Question: I'm running into an oddity where Pandas has a different mean for data in a timedelta format than it does for data converted to a float.
The screenshot below describes this more succinctly.
Does anyone know what the cause might be?
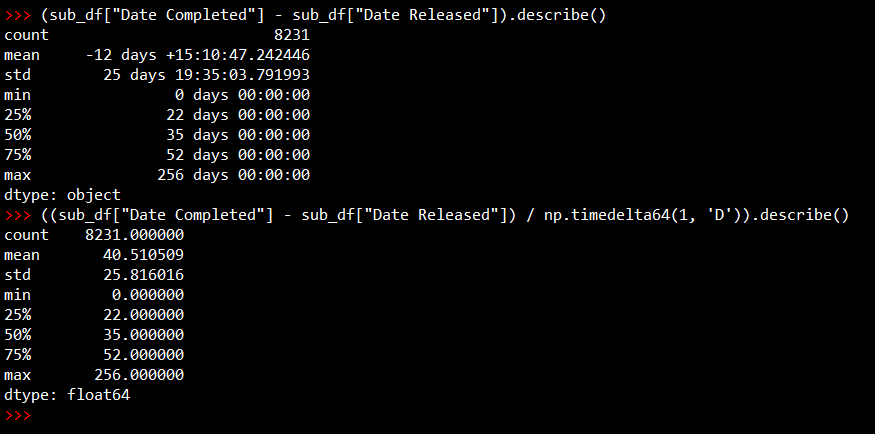
Answer: You have hit this just reported <URL>.
What happens is that 'Timedelta' is represented in 'nanoseconds'. When you sum these beyond the int64 max value they overflow (instead of throwing an error).
Will be address in the next release of pandas. For now you can use the work-around in the issues (which is similar to what you did).